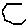
Label: hexagon